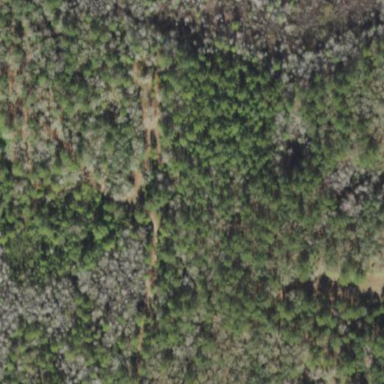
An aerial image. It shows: Mixed woodland with various types of leaves.